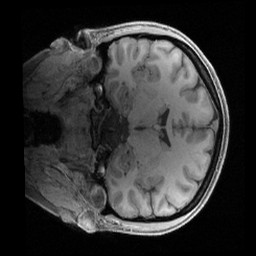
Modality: T1w
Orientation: coronal
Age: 26
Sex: female
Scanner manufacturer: siemens
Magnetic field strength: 3 T
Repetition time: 2.4 s
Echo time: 0.00241 s